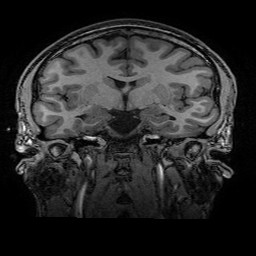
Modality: T1w
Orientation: sagittal
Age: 27
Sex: male
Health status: healthy
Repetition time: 2.53 s
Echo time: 0.0034 s